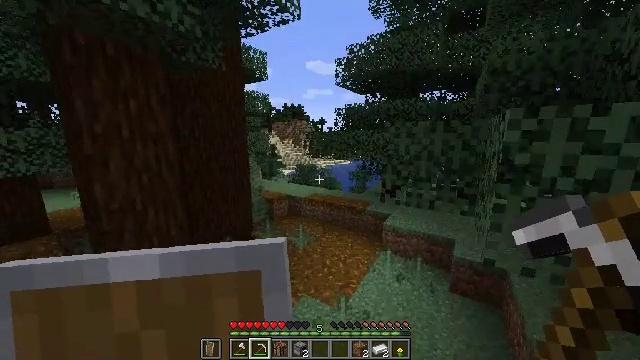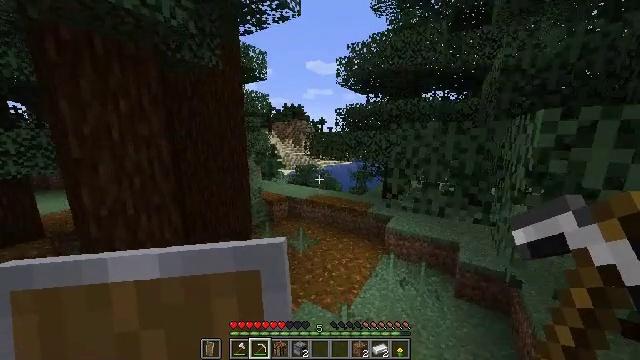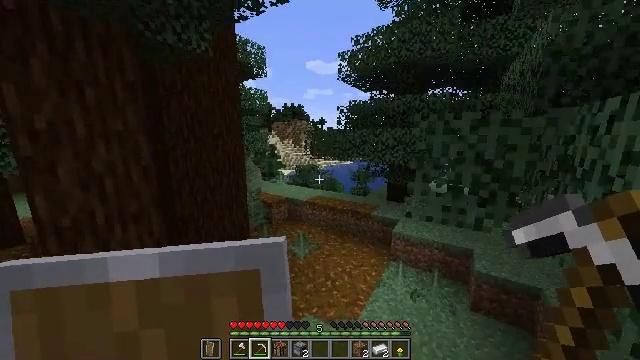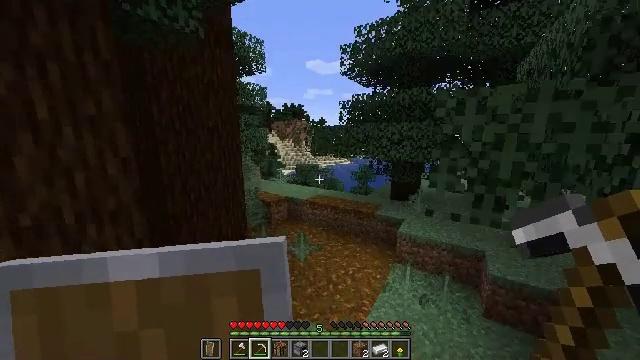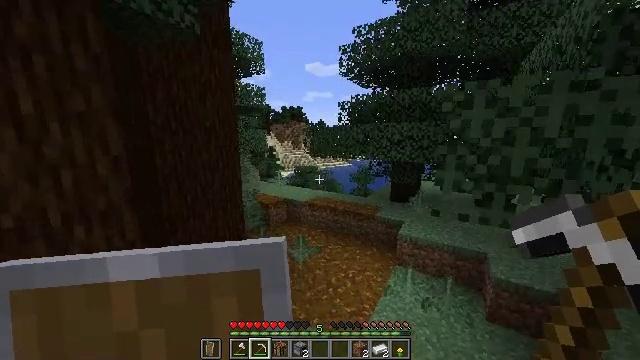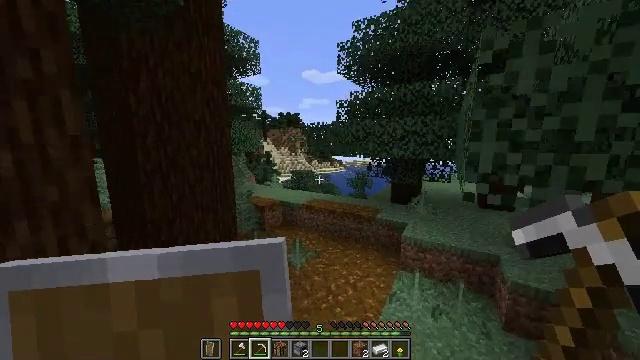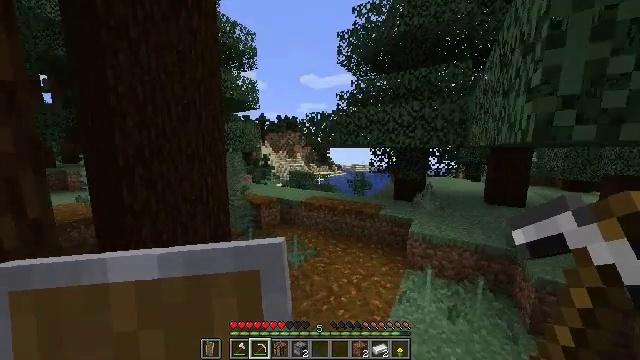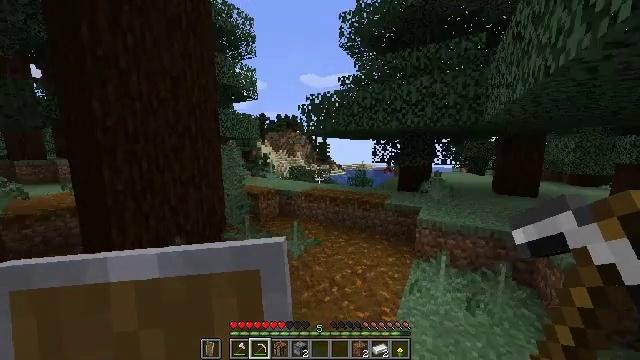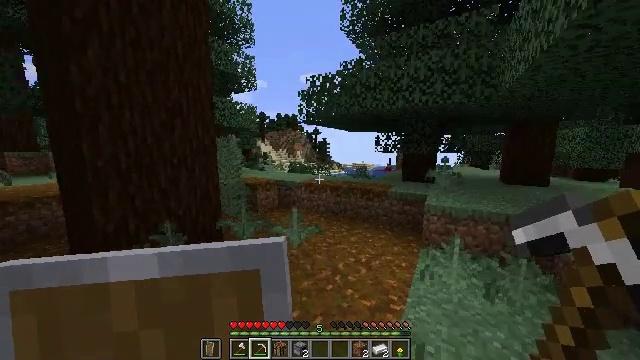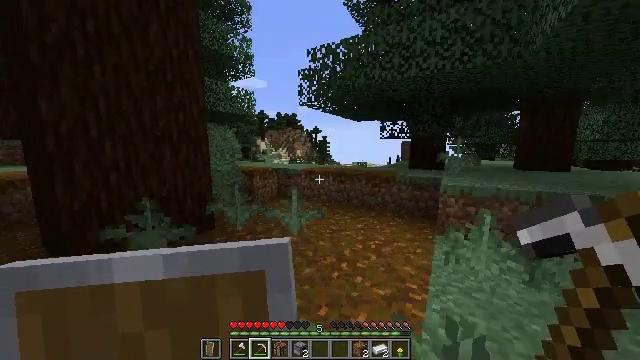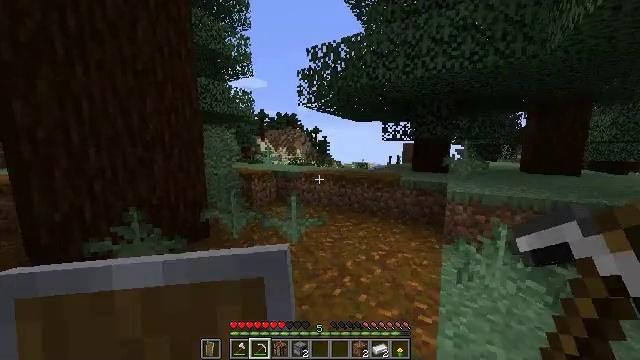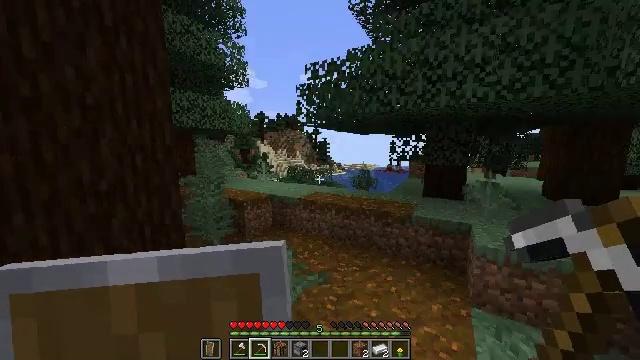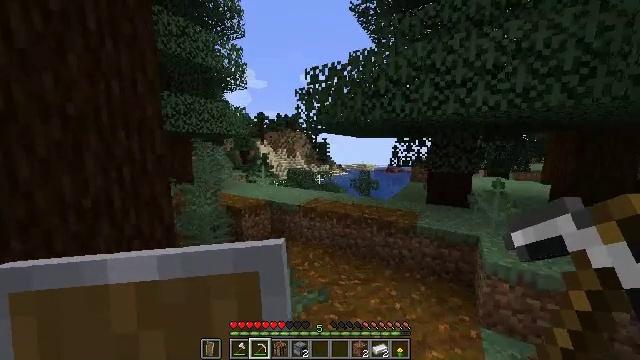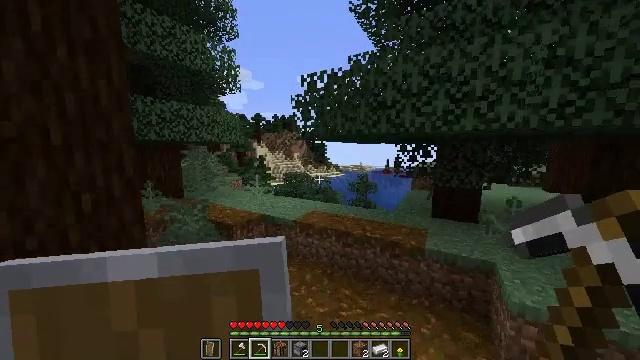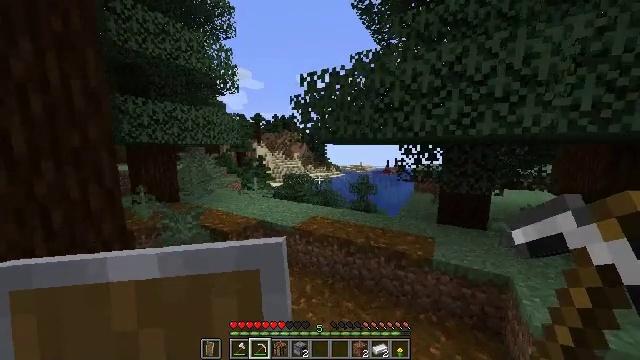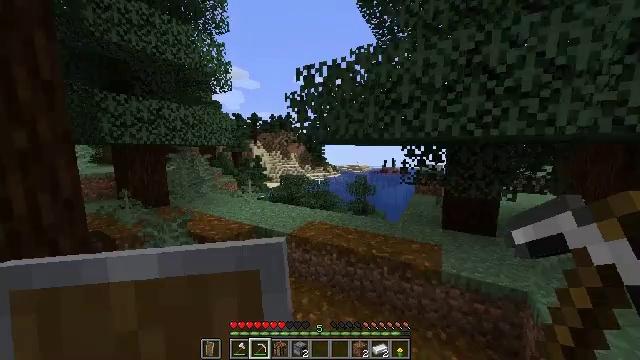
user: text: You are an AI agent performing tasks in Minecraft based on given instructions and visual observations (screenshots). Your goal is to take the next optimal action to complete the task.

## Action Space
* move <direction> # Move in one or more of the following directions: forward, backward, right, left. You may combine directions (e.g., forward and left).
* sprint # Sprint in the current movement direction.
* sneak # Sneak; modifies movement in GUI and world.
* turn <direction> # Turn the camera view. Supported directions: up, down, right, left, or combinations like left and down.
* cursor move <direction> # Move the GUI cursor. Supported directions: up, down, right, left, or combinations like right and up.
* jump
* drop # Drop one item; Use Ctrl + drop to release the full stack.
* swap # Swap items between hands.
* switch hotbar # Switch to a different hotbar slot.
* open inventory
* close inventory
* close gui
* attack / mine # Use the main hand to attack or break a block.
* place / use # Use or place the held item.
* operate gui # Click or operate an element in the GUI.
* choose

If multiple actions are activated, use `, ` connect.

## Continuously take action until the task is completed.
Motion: motion action
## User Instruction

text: Gather materials from the sweet berry bush.
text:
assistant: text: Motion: move forward, sprint, jump
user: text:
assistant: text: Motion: move forward, sprint, jump
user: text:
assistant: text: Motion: move forward, sprint, jump
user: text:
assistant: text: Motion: move forward, sprint, jump
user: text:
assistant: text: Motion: move forward, sprint, turn up, jump
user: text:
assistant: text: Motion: move forward, sprint, turn up
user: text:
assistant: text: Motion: move forward, sprint, jump
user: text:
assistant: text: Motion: move forward, sprint, jump
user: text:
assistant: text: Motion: move forward, sprint, jump
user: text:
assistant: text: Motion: move forward, sprint, jump
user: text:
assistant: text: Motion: move forward, sprint, jump
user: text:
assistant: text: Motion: move forward, sprint, jump
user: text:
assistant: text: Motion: move forward, sprint, jump
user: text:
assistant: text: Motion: move forward, sprint, jump
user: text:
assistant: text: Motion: move forward, sprint, jump
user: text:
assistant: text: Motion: move forward, sprint, jump
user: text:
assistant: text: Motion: move forward, sprint, jump
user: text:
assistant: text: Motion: move forward, sprint, jump
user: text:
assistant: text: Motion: move forward, sprint, jump
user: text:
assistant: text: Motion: move forward, sprint, jump
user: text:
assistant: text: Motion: move forward, sprint, jump
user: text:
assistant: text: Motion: move forward, sprint, jump
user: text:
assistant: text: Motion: move forward, sprint, jump
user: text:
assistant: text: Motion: move forward, sprint, jump
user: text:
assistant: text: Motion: move forward, sprint, jump
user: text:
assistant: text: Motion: move forward and move left, sprint, jump
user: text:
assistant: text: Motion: move forward and move left, sprint, jump
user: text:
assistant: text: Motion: move forward and move left, sprint, jump
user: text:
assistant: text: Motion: move forward and move left, sprint, jump
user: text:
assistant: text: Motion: move forward and move left, sprint, jump